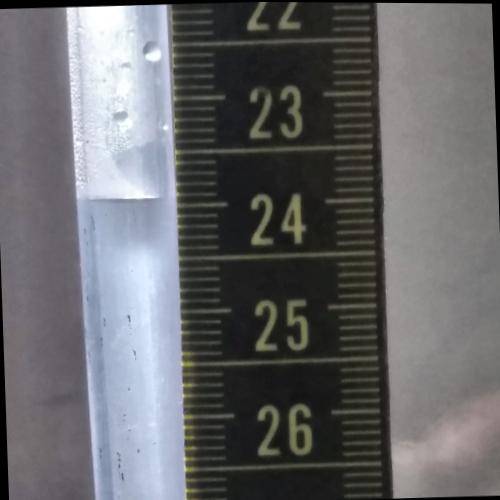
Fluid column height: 23.9 cm